You are looking at the wavelet scalogram of a bearing's acceleration signal. Based on the visible evidence, which condition applies: normal, inner_race, outer_race, ball?
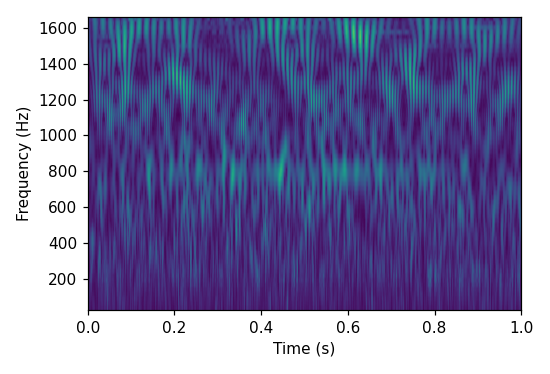
Answer: outer_race